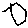
Label: hexagon